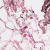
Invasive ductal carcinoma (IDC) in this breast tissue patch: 0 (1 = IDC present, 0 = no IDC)